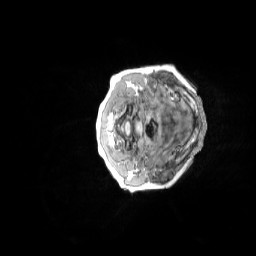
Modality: T1w
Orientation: axial
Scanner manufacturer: siemens
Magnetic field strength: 3 T
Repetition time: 2.3 s
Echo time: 0.0033 s